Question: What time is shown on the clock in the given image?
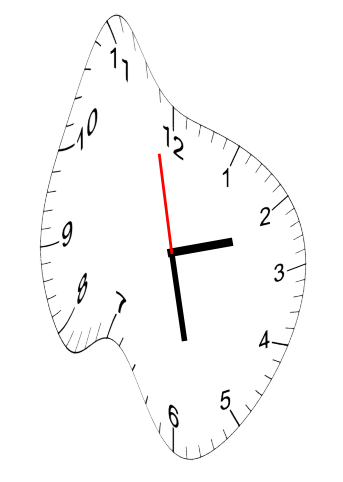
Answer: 02:27:58